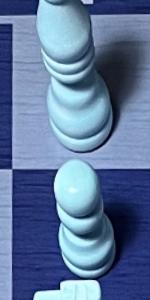
Label: Pawn_White